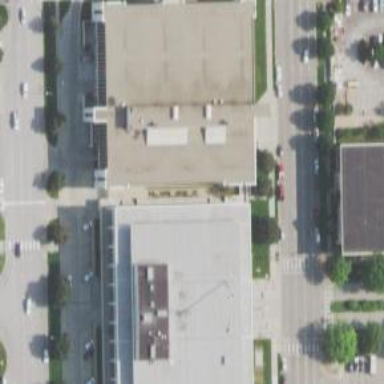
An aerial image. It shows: Government office building.